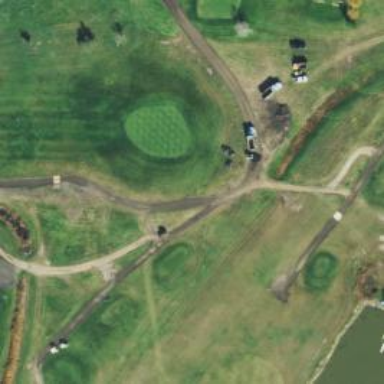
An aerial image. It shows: Footway that serves as golf path.